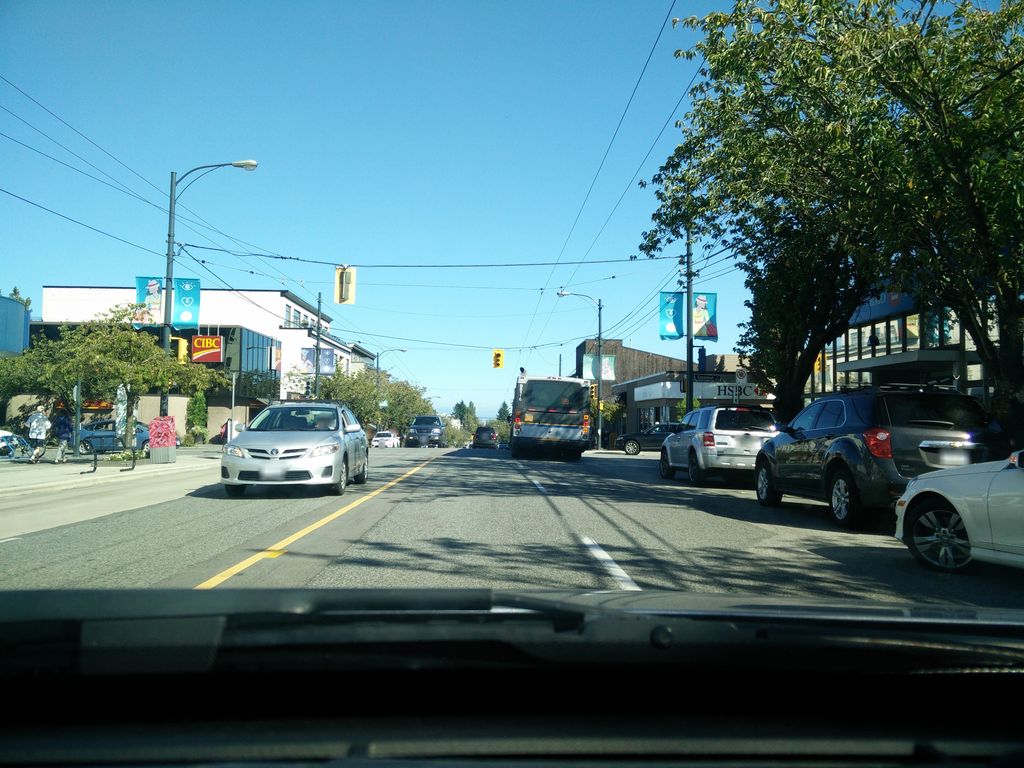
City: vancouver